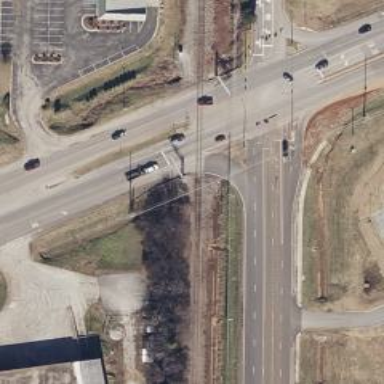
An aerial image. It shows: Secondary link road.